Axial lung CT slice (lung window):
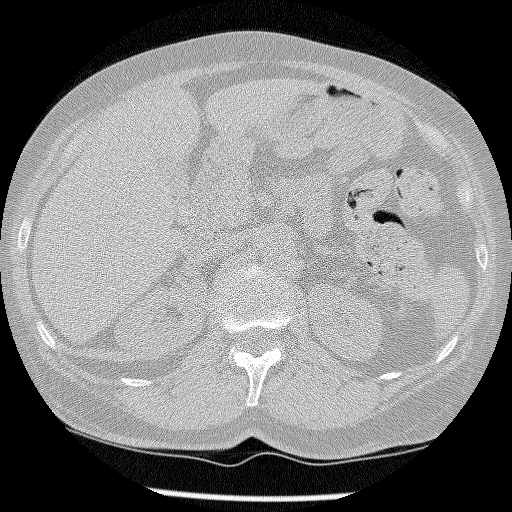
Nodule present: no